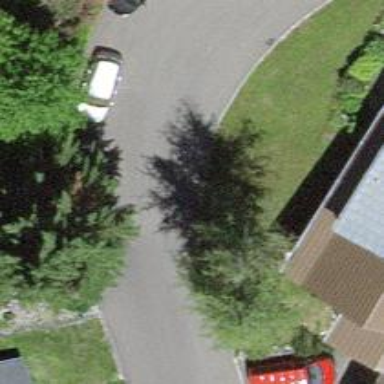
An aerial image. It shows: Paved residential road.